Field crop: maize
Growth stage: 2
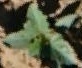
Species: datura